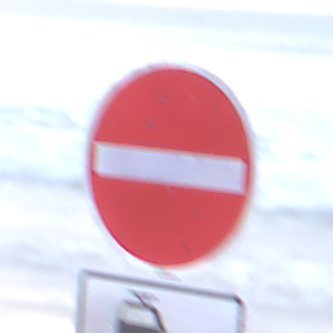
Verkehrszeichen: VerbotDerEinfahrt
Zusatzzeichen unten: MehrspurigeFahrzeugeFrei6
Umgebung: Outdoor, Beach
Tageszeit: SunriseSunset
Wetter: Overcast
Licht: Natural
Jahreszeit: NotSpecified
Kontrast: LowContrast